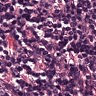
Metastatic tissue present: no